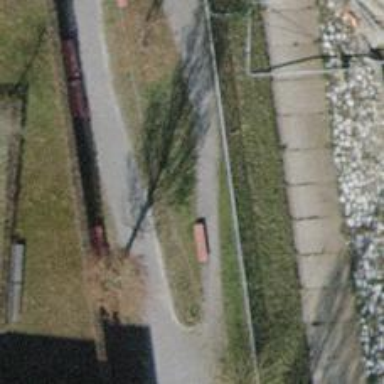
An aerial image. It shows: Path surfaced with fine gravel.